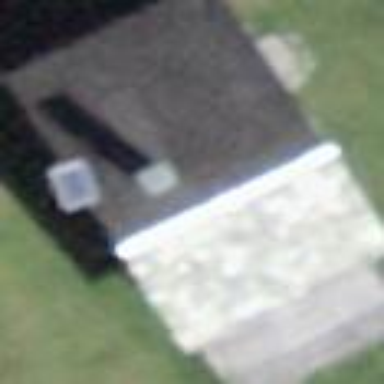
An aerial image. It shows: House with gabled roof oriented across.